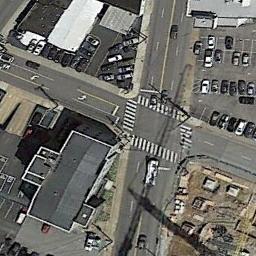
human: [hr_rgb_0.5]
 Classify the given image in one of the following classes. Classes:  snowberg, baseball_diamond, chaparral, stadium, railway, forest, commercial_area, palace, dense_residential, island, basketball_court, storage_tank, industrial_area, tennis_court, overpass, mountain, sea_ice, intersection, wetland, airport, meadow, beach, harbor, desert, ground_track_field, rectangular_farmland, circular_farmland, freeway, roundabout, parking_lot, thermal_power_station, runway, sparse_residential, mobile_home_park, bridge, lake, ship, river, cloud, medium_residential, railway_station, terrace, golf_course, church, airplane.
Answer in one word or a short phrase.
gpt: intersection